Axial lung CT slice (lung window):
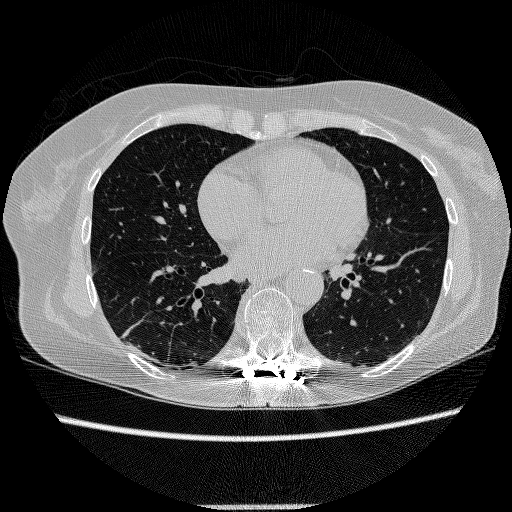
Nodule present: no